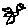
Label: bird